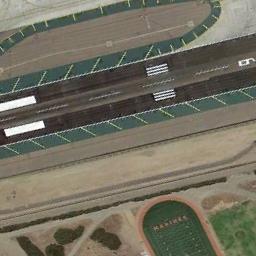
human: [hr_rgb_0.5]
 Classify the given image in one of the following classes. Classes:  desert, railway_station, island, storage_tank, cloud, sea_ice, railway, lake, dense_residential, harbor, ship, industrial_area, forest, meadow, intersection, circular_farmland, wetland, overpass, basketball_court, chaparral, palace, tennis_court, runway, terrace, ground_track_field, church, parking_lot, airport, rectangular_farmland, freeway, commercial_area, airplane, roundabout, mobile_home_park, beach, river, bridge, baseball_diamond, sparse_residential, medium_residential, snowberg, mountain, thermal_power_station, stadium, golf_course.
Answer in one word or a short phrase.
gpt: runway